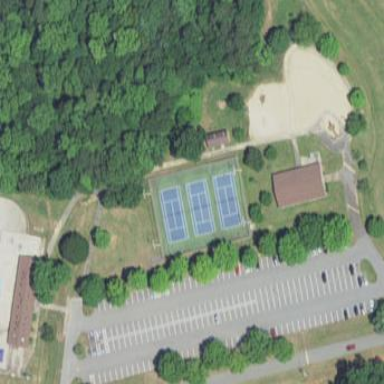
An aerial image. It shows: Asphalt tennis court on pitch.